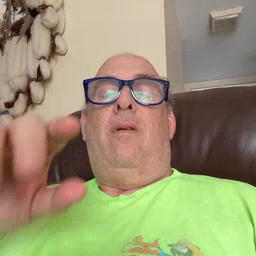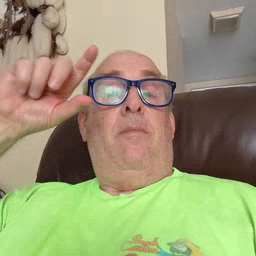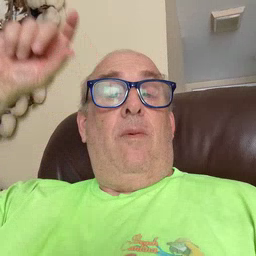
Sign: moon